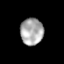
Tissue: prostate
Cell type: T cells
Senescence score: 0.33
Nuclear area (px): 602
Mean DAPI intensity: 169.917